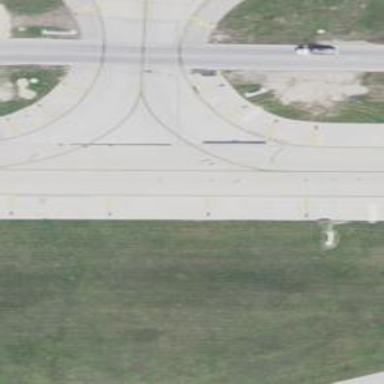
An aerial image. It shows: Image of taxiway at airport.